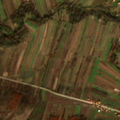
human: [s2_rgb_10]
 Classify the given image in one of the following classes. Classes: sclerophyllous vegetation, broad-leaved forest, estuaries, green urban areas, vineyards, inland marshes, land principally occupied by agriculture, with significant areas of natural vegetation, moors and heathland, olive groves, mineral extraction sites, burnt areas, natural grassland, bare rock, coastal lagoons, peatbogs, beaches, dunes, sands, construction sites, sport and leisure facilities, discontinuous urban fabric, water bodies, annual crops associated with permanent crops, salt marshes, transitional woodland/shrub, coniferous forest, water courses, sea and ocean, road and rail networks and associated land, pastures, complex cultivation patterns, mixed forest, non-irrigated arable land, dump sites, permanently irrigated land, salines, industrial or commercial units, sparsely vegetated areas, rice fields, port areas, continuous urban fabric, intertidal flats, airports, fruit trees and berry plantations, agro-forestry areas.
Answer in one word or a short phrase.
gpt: discontinuous urban fabric, non-irrigated arable land, complex cultivation patterns, land principally occupied by agriculture, with significant areas of natural vegetation, broad-leaved forest